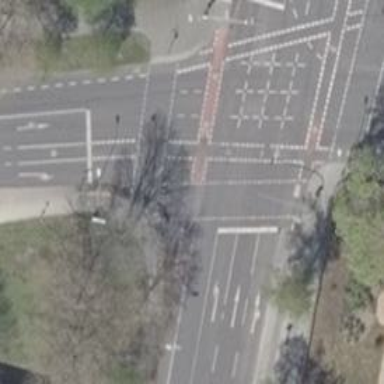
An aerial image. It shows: Primary highway with asphalt surface. There are sidewalks on both sides and cycle track on the left.